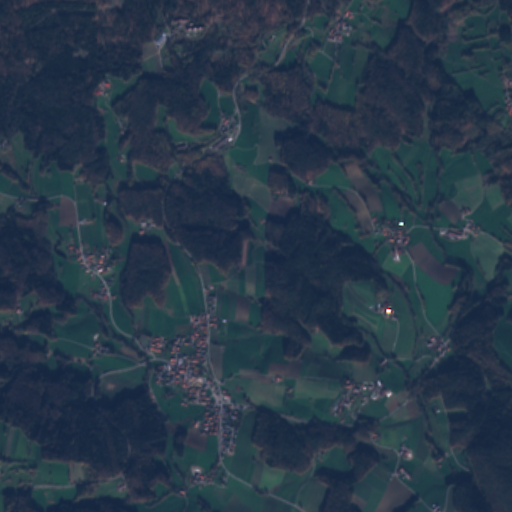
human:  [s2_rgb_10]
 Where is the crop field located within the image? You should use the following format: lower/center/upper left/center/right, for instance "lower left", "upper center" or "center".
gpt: The crop field is located in the lower left of the image.
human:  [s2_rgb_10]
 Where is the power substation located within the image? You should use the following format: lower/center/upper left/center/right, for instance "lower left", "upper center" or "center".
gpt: The power substation is located in the upper center of the image.
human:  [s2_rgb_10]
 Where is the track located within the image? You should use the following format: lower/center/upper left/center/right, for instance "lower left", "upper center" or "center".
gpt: There is no track in the image.